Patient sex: M
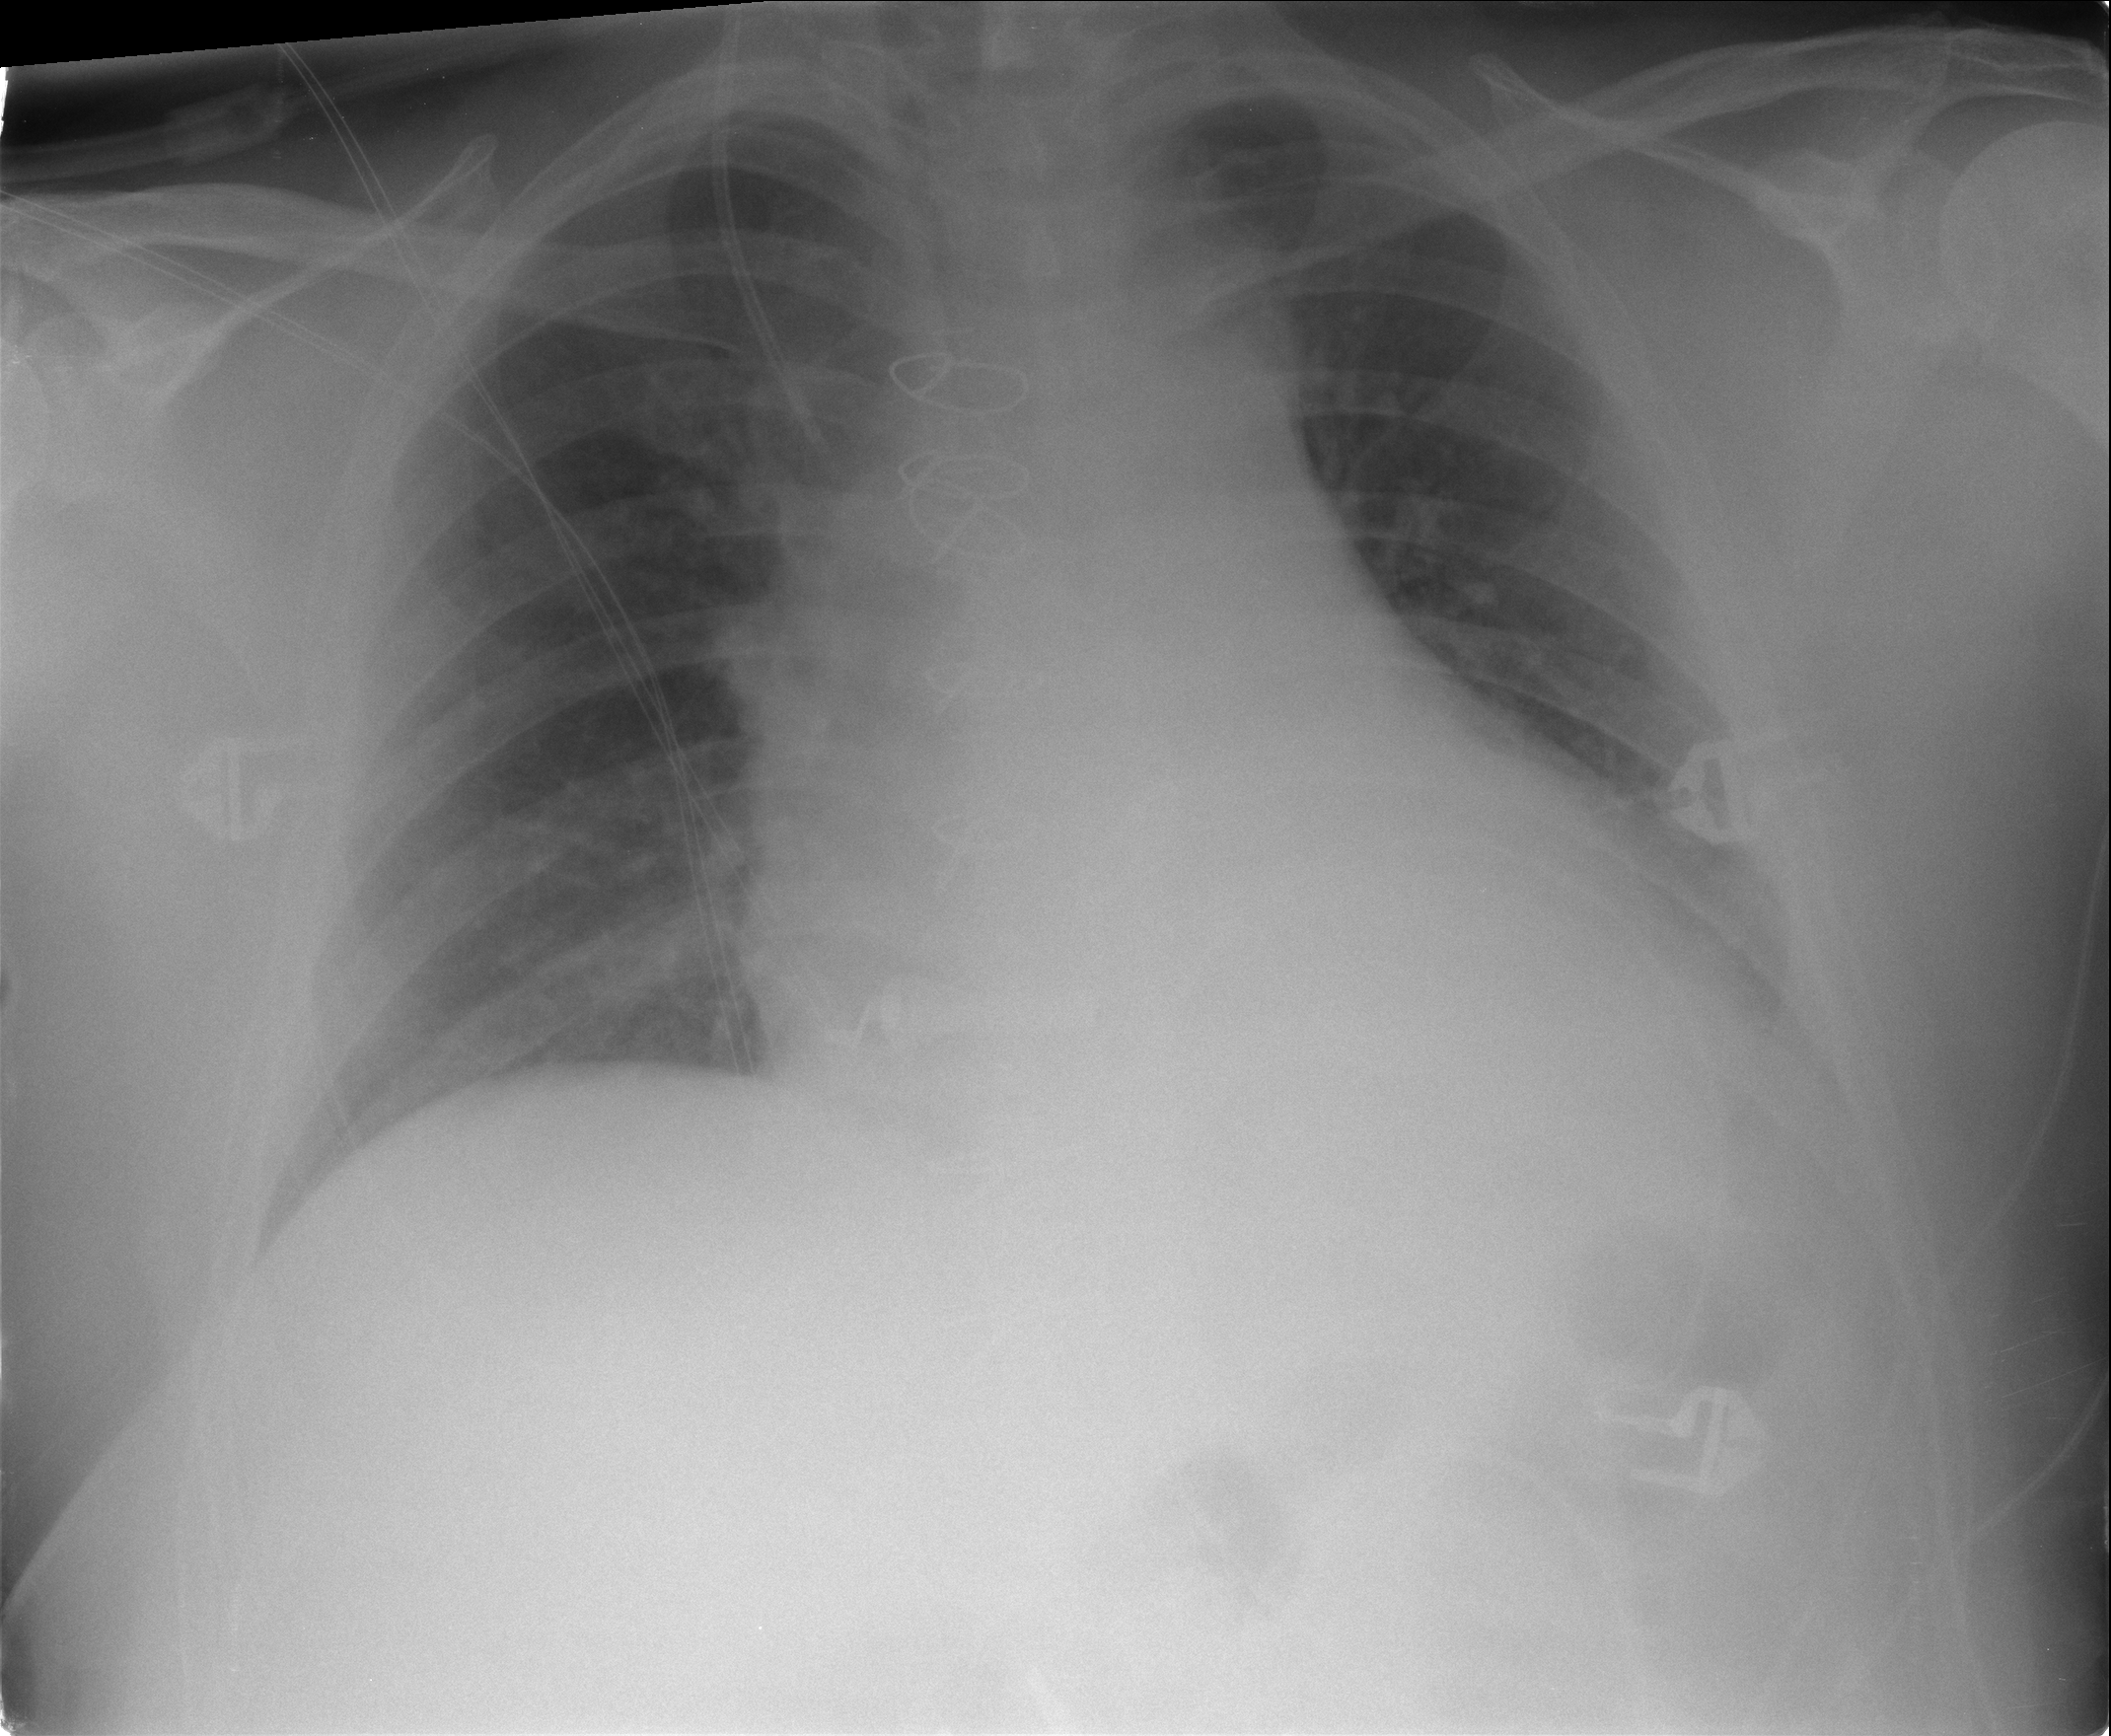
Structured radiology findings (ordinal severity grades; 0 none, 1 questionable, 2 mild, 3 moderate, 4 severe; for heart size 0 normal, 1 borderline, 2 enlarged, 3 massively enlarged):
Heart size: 2
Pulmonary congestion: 1
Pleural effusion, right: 0
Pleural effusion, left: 2
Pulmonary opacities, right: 0
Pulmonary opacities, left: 0
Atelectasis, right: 0
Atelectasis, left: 2